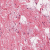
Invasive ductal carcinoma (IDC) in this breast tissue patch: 0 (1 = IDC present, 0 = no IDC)